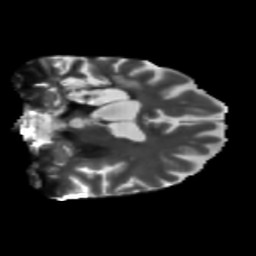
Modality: T2w
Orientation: coronal
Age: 68
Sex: female
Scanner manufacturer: siemens
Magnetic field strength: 3 T
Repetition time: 5.25 s
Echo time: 0.08 s